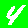
Digit: 4